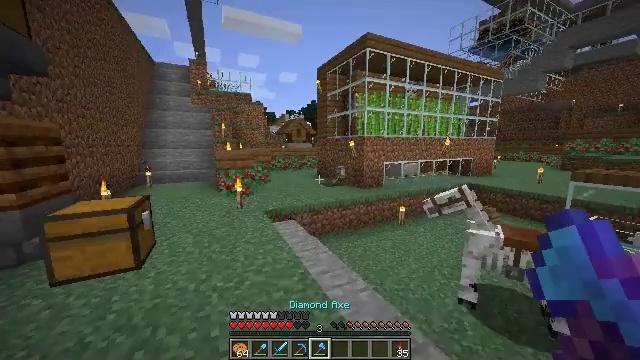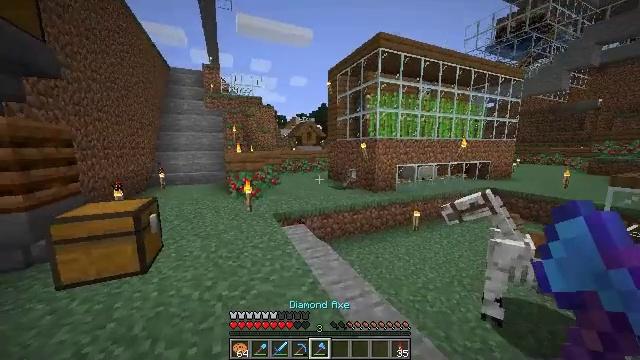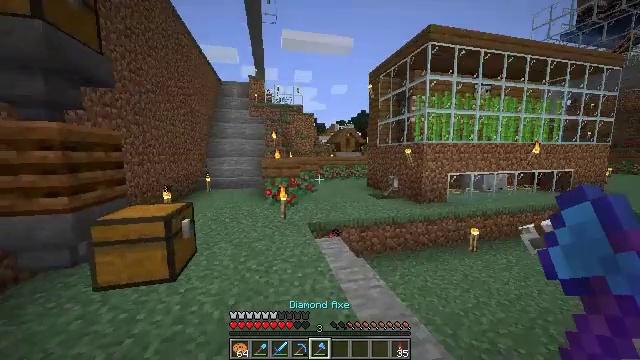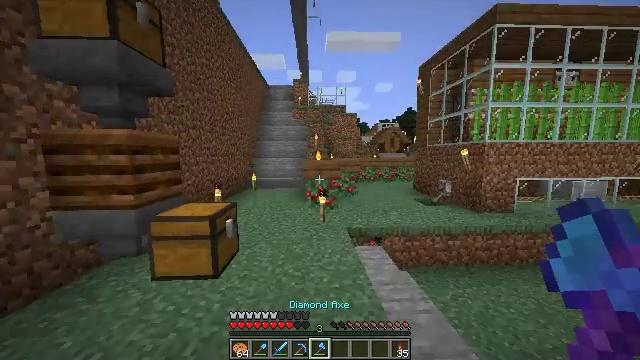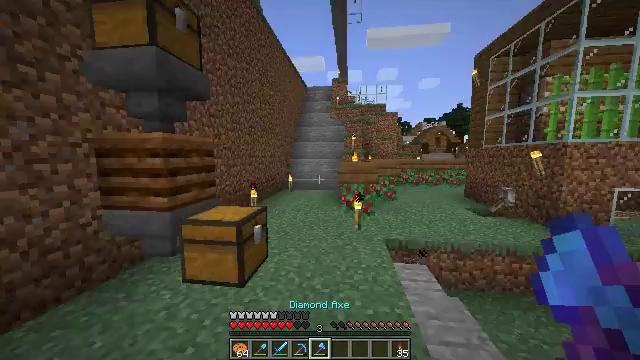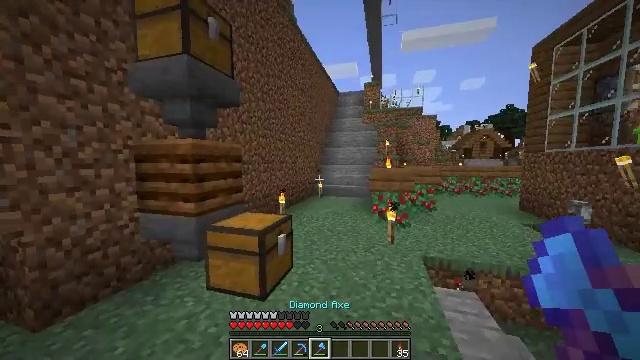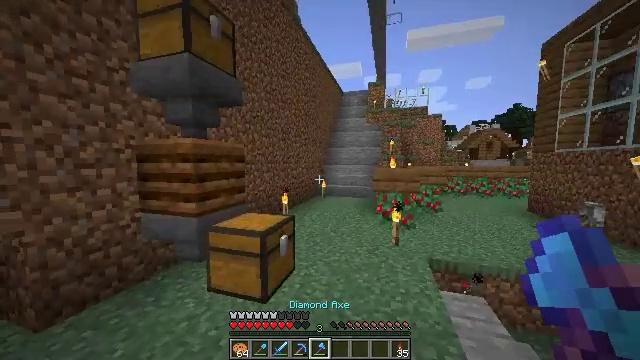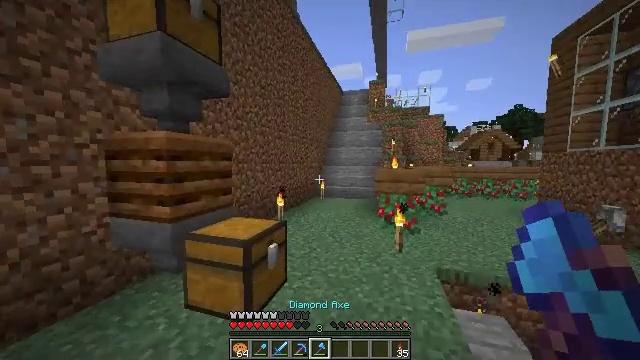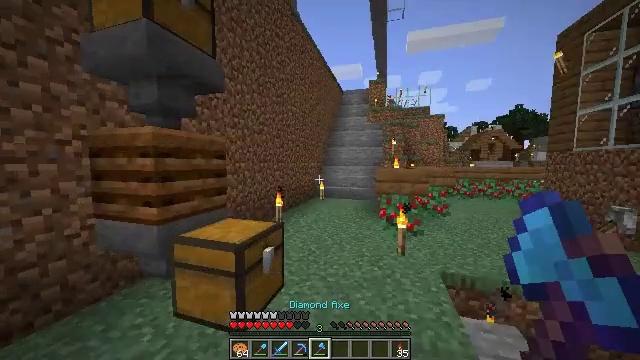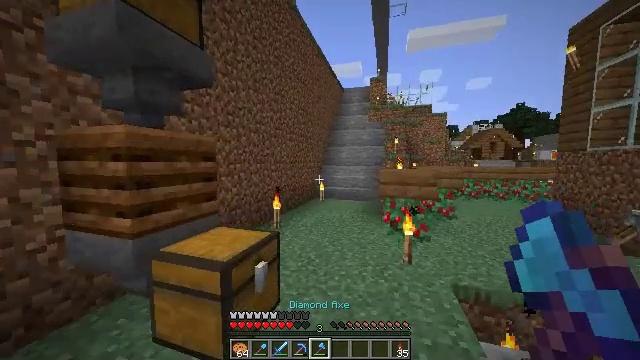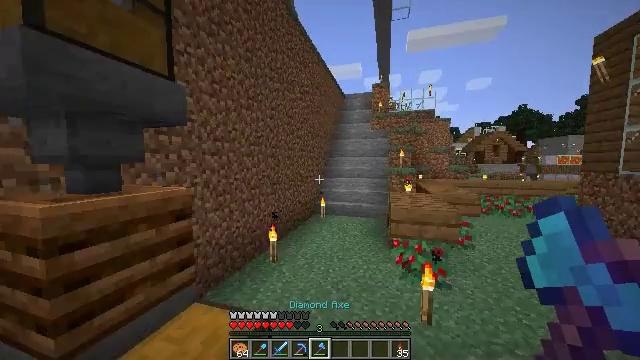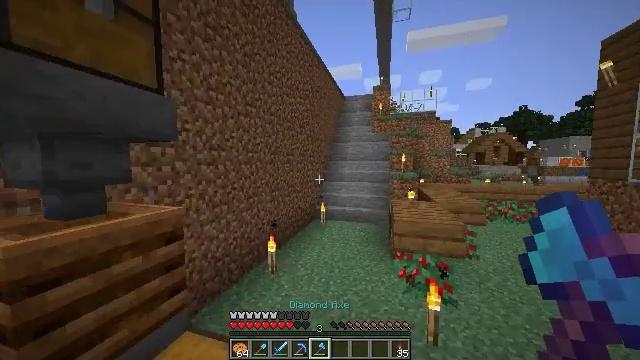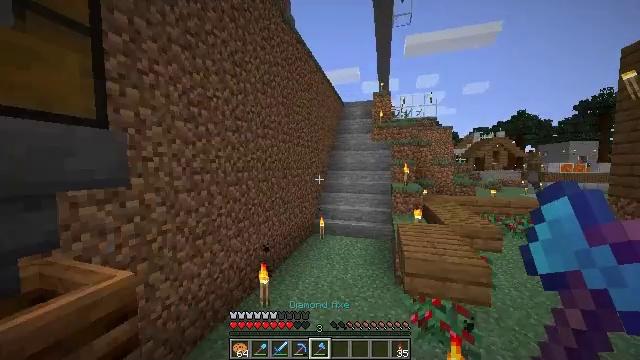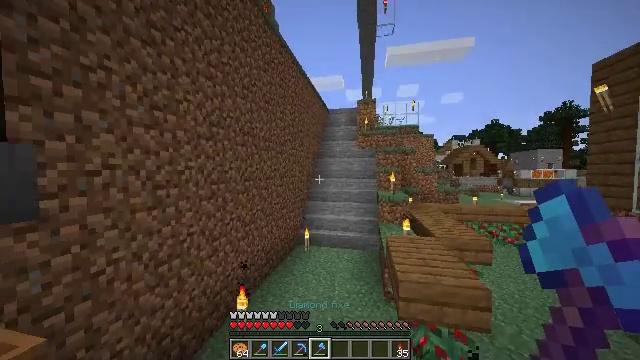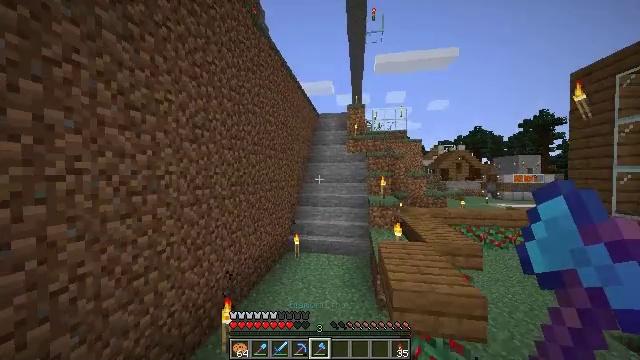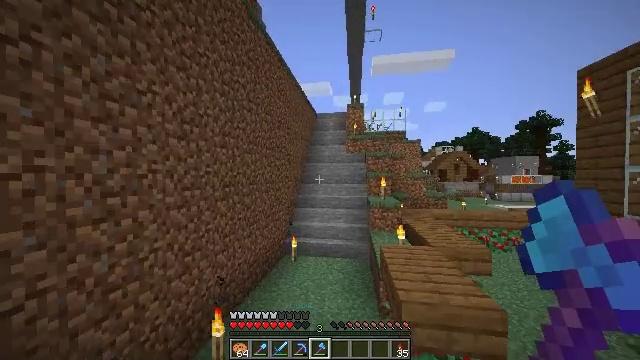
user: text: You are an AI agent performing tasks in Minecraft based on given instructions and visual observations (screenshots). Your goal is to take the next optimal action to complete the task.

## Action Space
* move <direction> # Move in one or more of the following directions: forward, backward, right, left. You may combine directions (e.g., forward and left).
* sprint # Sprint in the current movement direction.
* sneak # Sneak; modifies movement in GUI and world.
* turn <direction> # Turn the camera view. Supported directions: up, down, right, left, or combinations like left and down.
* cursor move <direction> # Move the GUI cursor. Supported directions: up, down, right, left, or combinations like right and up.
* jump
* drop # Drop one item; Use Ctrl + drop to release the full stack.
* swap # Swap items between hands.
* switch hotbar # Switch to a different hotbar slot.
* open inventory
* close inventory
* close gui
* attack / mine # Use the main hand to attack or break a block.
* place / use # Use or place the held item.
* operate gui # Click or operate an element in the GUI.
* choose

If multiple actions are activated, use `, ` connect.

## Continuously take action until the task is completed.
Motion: motion action
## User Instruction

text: Make a golden carrot with a carrot and gold nuggets.
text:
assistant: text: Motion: move forward, turn left
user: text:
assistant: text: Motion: move forward, turn left and up
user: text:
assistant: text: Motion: move forward, turn left
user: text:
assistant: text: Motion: move forward, sprint, turn left
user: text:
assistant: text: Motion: move forward, sprint, turn left and up
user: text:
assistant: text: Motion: move forward, sprint, turn left
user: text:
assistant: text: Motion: move forward, sprint
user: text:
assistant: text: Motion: move forward, sprint
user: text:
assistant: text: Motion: move forward, jump
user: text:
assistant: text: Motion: move forward, jump
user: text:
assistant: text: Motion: move forward, jump
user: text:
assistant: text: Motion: move forward, jump
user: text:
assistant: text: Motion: move forward, turn right and up, jump
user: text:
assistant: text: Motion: move forward, turn right and up, jump
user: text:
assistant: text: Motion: move forward, jump
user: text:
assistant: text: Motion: move forward, jump
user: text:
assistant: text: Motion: move forward, jump
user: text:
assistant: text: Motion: move forward, jump
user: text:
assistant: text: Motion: move forward, jump
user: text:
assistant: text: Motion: move forward, sprint, jump
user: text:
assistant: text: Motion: move forward, sprint, jump
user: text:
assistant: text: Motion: move forward, sprint, jump
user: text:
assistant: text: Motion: move forward, sprint, jump
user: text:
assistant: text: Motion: move forward, jump
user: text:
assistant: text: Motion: move forward, jump
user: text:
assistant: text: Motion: move forward, jump
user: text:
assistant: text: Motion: move forward, jump
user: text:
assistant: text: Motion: move forward, jump
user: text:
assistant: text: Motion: move forward, jump
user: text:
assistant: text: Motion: move forward, jump